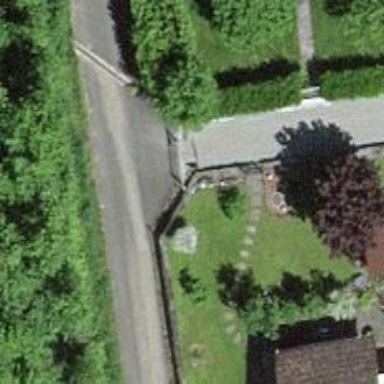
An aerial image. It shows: Gate.